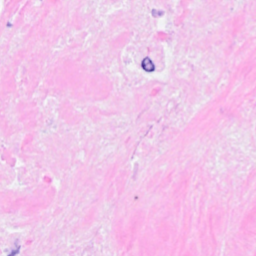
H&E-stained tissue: Breast